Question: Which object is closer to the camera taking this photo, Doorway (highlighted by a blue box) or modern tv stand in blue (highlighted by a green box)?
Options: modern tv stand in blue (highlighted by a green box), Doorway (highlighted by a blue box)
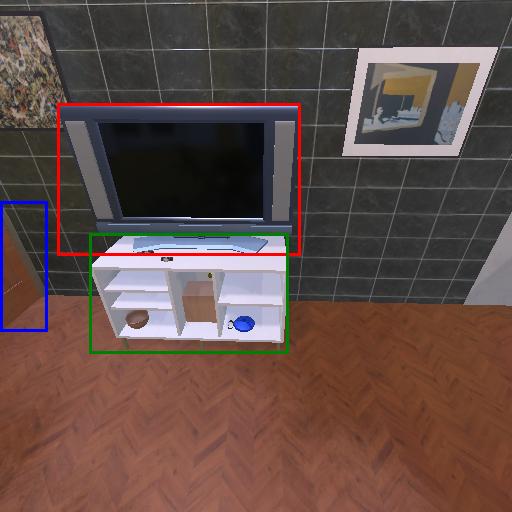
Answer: modern tv stand in blue (highlighted by a green box)